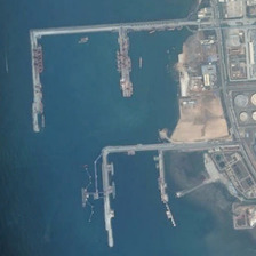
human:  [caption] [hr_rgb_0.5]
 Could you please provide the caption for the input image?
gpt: Only several ships are in this port with buildings on your bank.

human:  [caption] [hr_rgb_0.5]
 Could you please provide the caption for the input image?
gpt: There are only a few ships in this port and there are buildings on the shore.

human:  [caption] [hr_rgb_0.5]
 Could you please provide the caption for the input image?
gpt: Only several ships are in this harbor with buildings on its shore.

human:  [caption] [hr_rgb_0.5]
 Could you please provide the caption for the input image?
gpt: There are only a few ships in the harbor and on the coast.

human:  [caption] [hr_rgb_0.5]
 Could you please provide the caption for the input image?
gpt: Some ships have a bank building in this harbor.